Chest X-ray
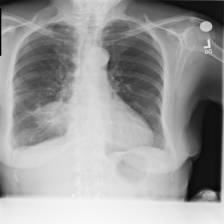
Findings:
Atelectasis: negative
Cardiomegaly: negative
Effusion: negative
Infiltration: negative
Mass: negative
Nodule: negative
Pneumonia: negative
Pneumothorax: negative
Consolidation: negative
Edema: negative
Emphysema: negative
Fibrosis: negative
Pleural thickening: negative
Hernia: negative